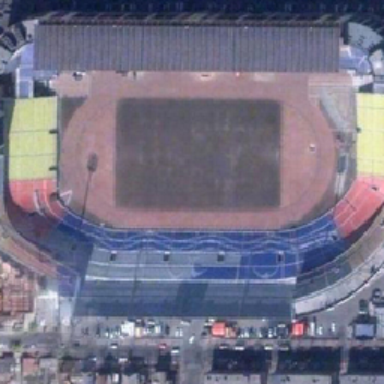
This is a very big stadium .